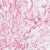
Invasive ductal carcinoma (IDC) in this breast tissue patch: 0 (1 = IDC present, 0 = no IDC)